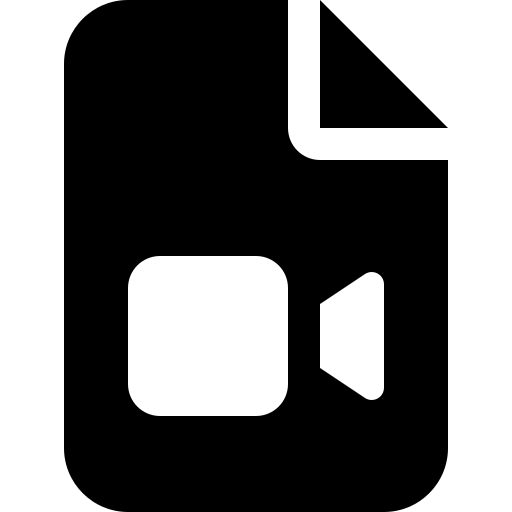
Tags: icon, FontAwesome, fa-icon, solid, file, video